Question: I have some string like
'''
Shp 1,737 Plenty Rd, Mill Park VIC 3082
560 High St, Preston VIC 3072
217 Mickleham Rd, Tullamarine VIC 3043
'''
from these i need "VIC" . Can anyone help me to find out a solution using regex or php string function
This is the actual strings... that read from an excel sheet i want the states name from these string like, etc
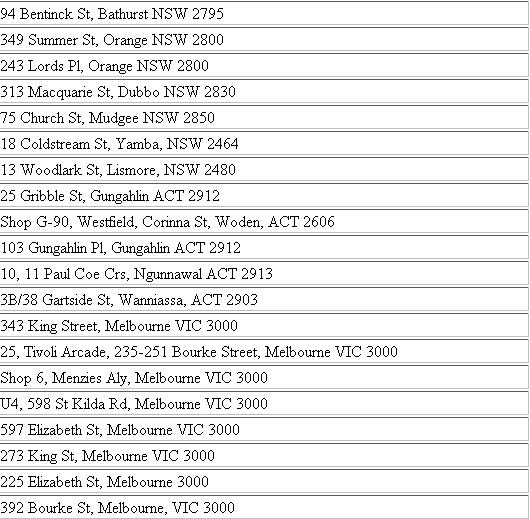
Answer: '''
preg_match_all('/(?P<state>[A-Z]{2,3})\s\d{4}$/m', $str, $matches);
var_dump($matches['state']);
'''
### Output
'''
array(3) {
[0]=>
string(3) "VIC"
[1]=>
string(3) "VIC"
[2]=>
string(3) "VIC"
}
'''
This uses a regex in multiline mode to match the 2 or 3 capital letters preceding a whitespace character and a 4 digit postcode.
I called it 'state' because I live in Australia and these are all Australian states :)